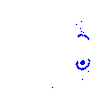
Particle: pion